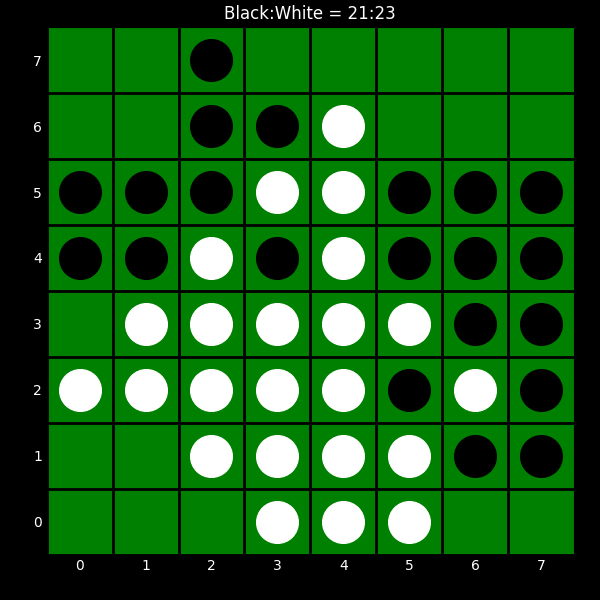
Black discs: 21
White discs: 23